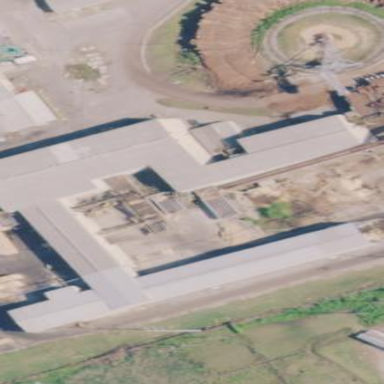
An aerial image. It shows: Industrial building.